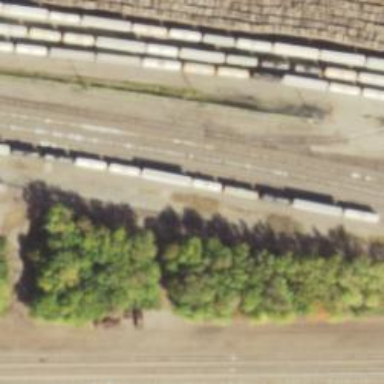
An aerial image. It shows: Rail spur service.